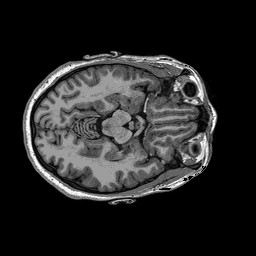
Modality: T1w
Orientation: coronal
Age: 33
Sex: female